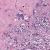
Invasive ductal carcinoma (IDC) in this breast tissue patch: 1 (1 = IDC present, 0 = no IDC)